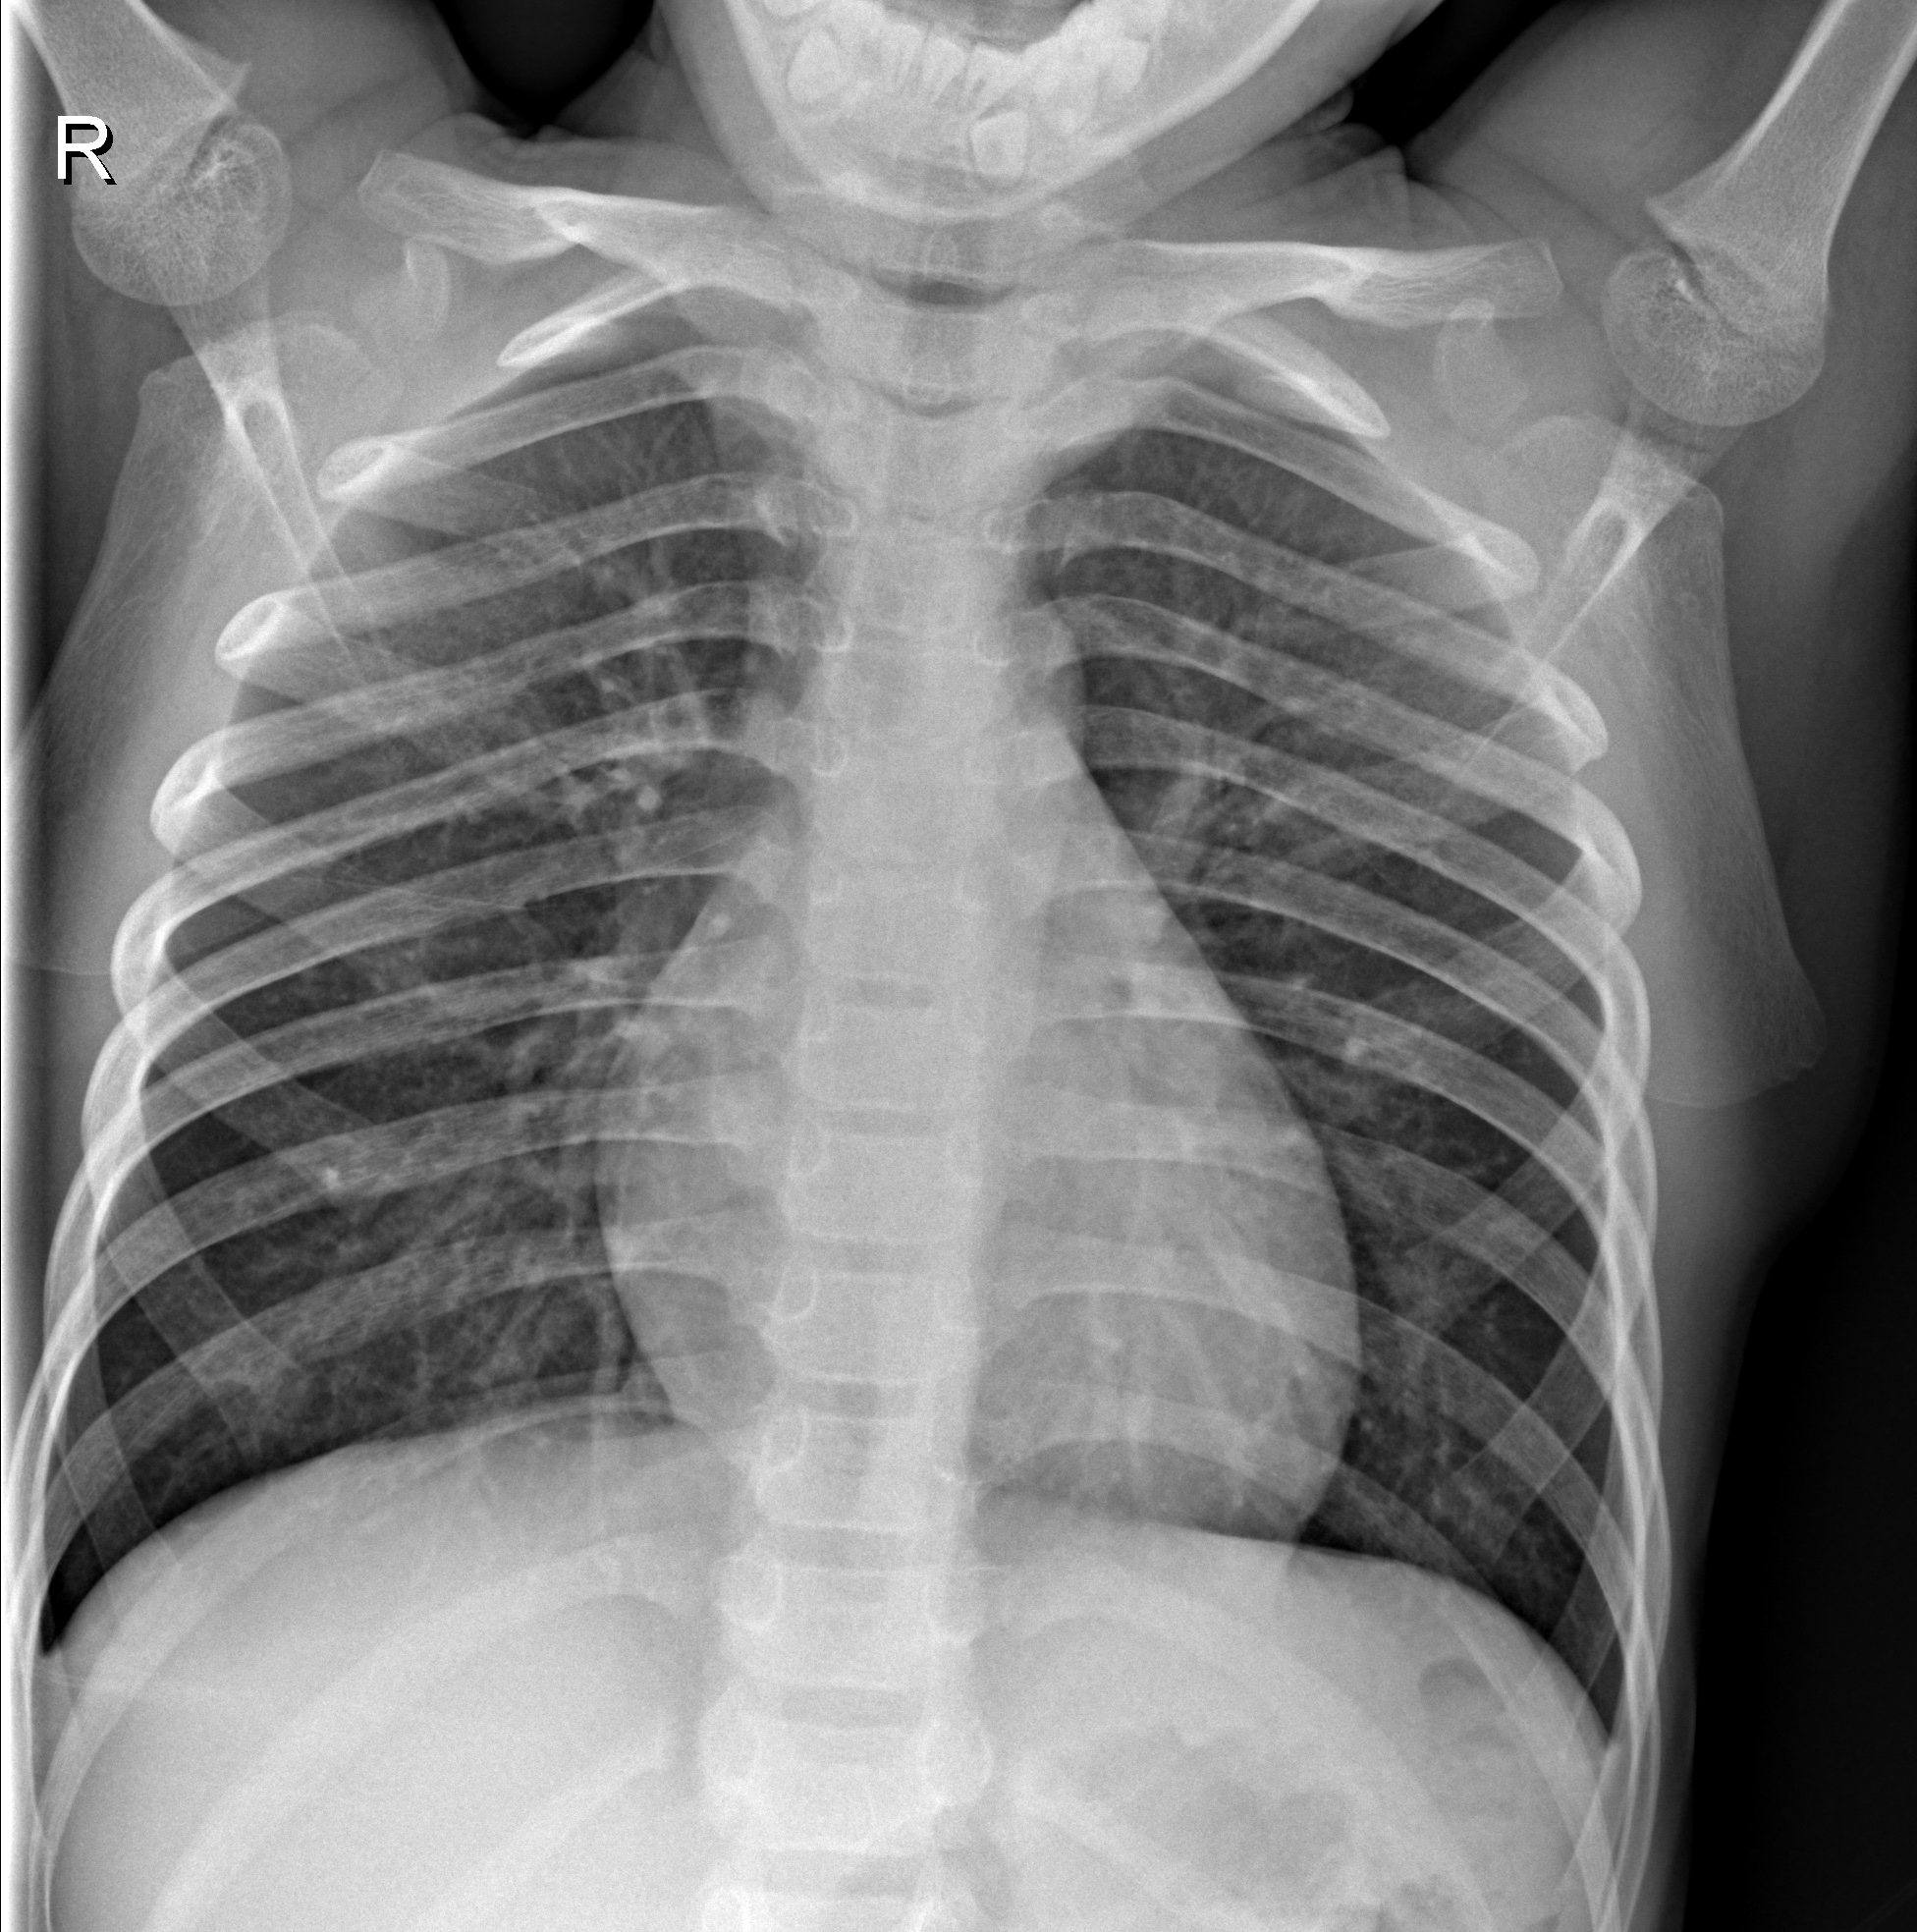
Diagnosis: NORMAL